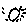
Label: sun